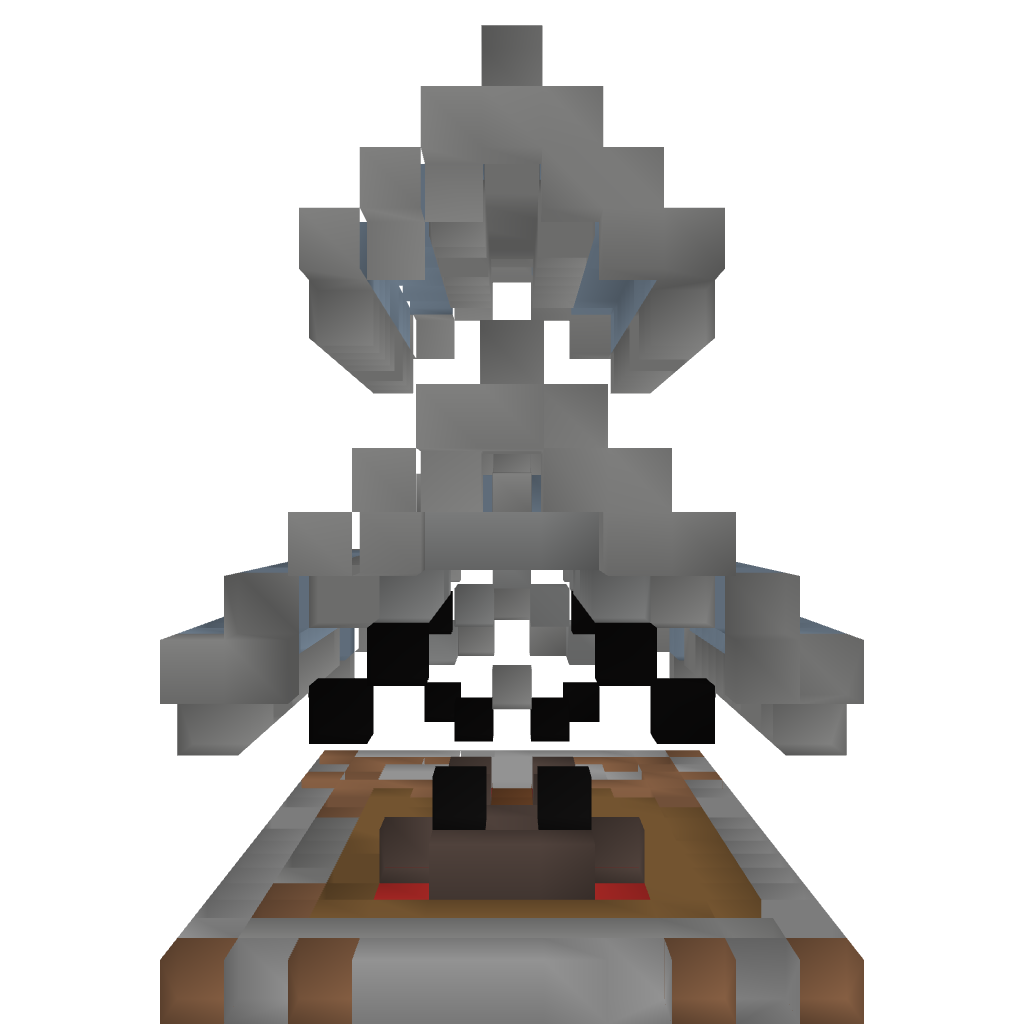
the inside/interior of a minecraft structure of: Small Stone Chapel